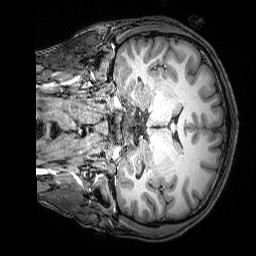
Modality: T1w
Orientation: coronal
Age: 22
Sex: male
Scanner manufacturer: siemens
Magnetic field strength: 3 T
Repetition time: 2.53 s
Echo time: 0.00388 s